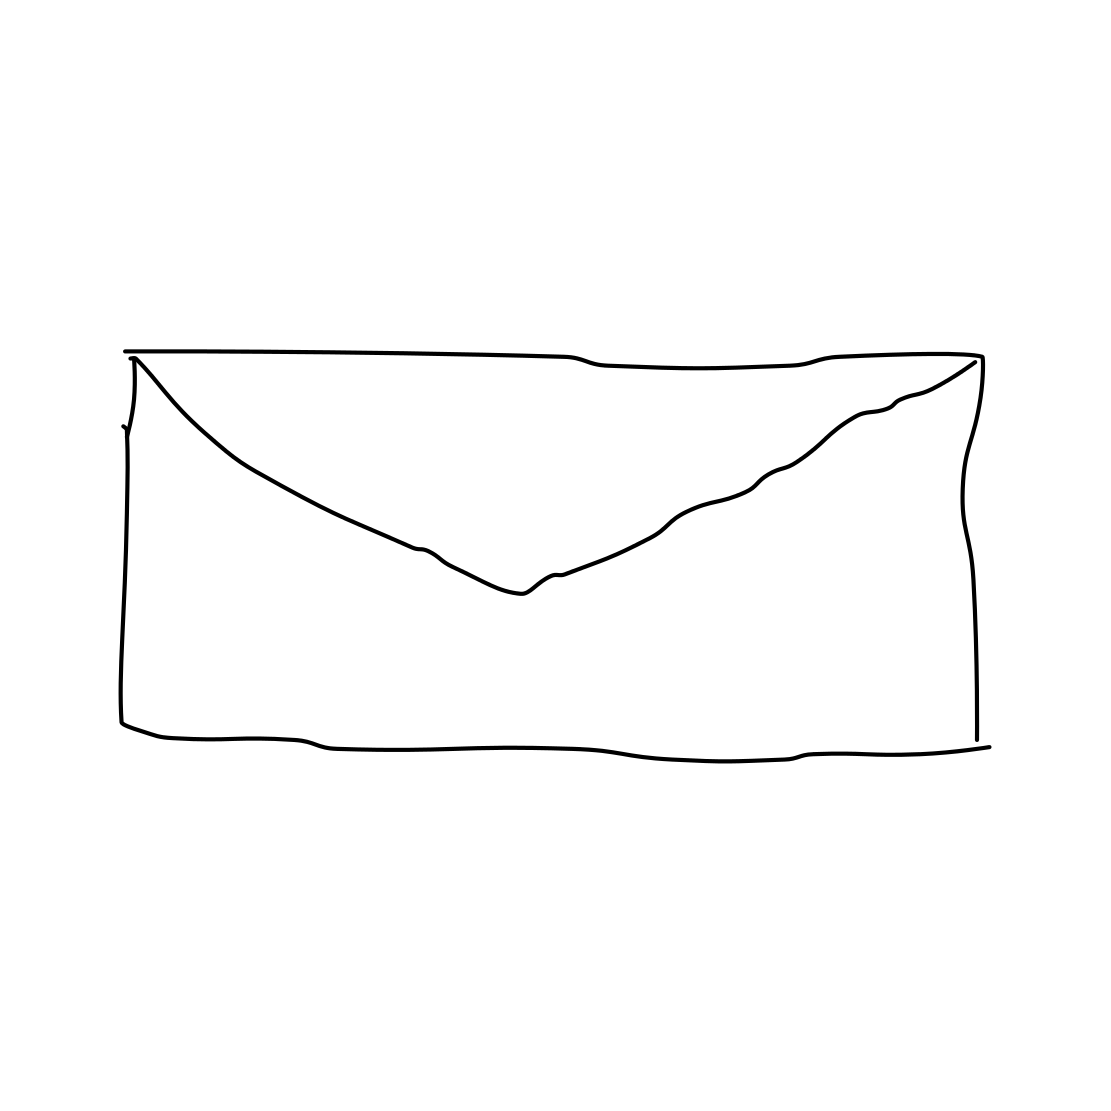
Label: envelope